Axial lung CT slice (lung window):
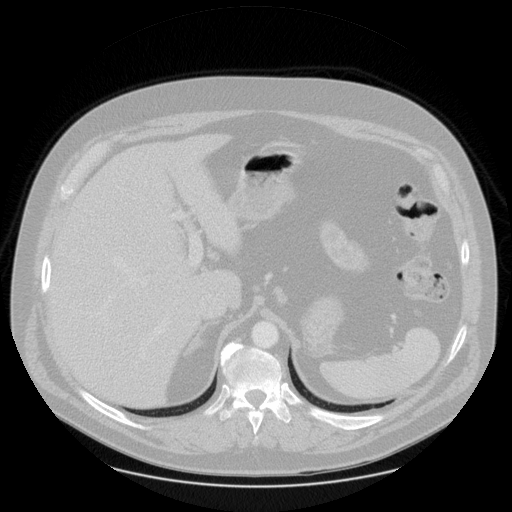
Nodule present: no